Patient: sex F, age 57
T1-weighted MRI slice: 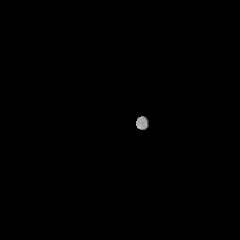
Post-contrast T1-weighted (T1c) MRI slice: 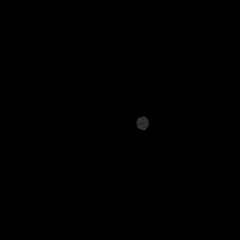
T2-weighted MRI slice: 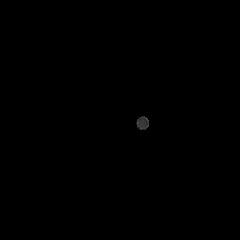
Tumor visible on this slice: no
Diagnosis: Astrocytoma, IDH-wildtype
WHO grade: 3